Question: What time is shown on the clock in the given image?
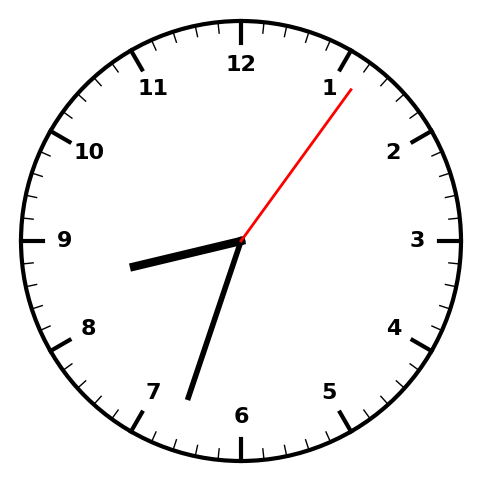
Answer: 08:33:06